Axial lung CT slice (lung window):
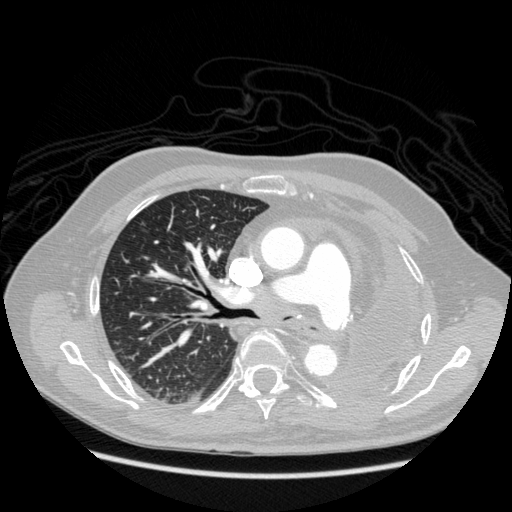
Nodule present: no